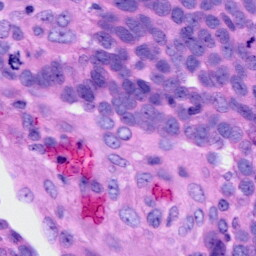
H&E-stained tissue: Ovarian